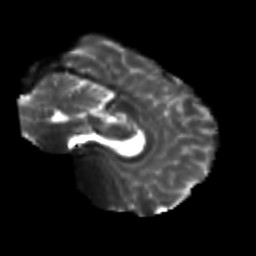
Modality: T2w
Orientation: sagittal
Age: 21
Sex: male
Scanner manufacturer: siemens
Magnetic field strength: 3 T
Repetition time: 3.5 s
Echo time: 0.113 s